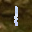
Label: 1